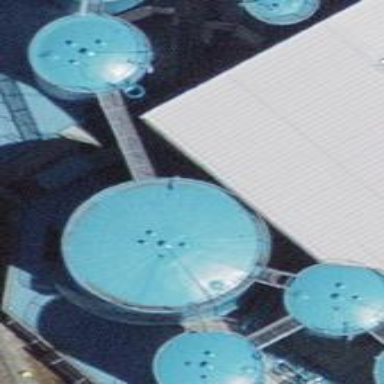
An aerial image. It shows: Industrial building housing storage tank.